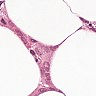
Metastatic tissue present: yes